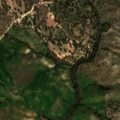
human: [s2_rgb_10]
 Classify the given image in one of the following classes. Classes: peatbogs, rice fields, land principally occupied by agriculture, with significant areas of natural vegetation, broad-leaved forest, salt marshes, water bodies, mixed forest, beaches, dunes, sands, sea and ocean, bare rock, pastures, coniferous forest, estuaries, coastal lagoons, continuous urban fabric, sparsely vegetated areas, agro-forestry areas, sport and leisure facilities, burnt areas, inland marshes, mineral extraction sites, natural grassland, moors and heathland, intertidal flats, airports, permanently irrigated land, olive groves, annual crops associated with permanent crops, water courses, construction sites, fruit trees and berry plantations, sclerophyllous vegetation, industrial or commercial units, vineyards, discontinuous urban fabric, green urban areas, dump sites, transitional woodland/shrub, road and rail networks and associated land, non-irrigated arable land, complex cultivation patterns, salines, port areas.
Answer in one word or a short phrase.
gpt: non-irrigated arable land, agro-forestry areas, broad-leaved forest